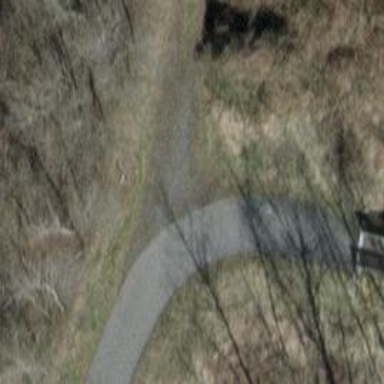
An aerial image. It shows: Asphalt track with grade1 tracktype. There is embankment along the road.